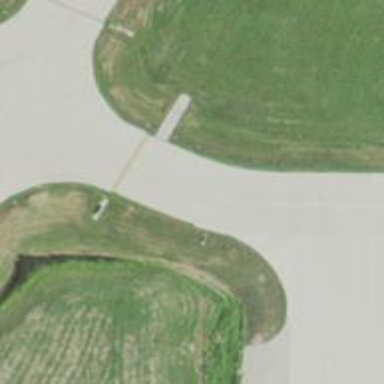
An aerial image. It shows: Image of taxiway at airport.